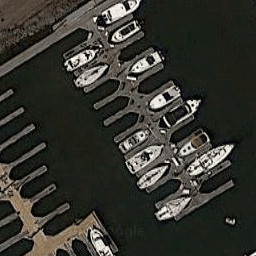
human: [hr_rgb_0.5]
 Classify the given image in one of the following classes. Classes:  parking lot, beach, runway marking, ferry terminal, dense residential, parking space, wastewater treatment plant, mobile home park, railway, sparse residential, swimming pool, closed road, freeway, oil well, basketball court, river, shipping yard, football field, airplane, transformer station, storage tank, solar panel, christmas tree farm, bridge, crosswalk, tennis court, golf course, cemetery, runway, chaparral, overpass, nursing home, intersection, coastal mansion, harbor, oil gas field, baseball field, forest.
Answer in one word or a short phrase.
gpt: harbor